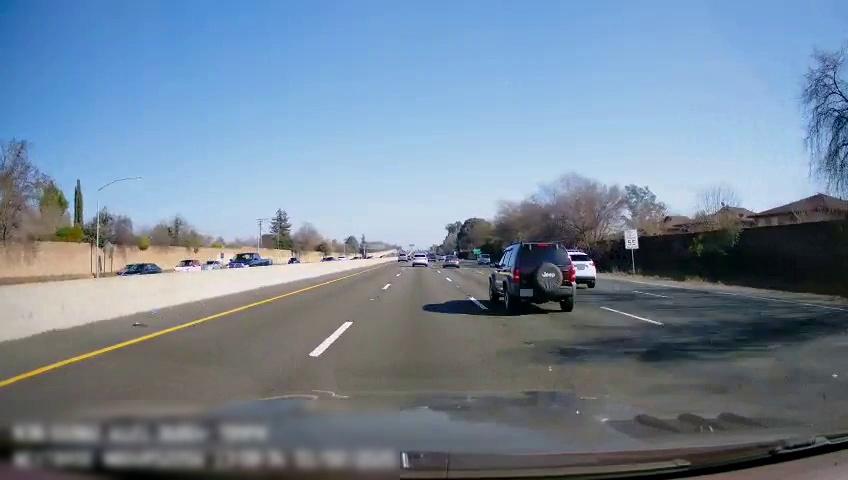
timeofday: Day
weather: Sunny
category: Drivable Space
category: Vehicles | Car
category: Vehicles | Car
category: Vehicles | SUV
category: Vehicles | SUV
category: Vehicles | Car
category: Vehicles | Car
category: Vehicles | Car
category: Vehicles | Truck
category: Vehicles | Car
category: Vehicles | SUV
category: Vehicles | Car
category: Lanes | Current Lane
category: Lanes | Alternate Lane
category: Lanes | Alternate Lane
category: Lanes | Alternate Lane
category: Lanes | Alternate Lane
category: Lanes | Alternate Lane